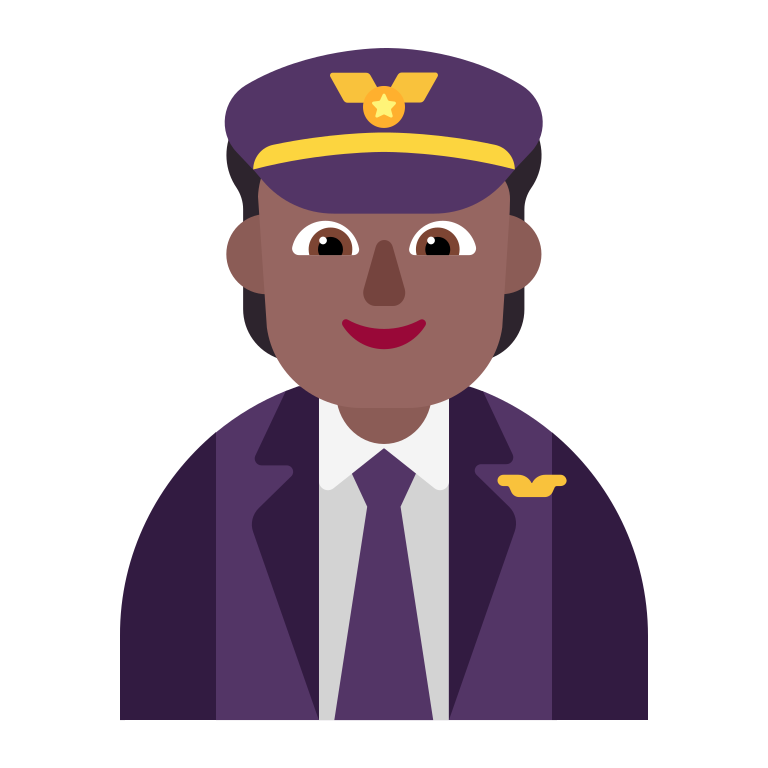
pilot flat  dark